Question: I'm trying to create Custom Form configuration with scrollable TitleArea. The Form () has a BoxLayout.Y_AXIS Layout in BorderLayout.CENTER (). StatusBar () stays in BorderLayout.NORTH (), when rest of the TitleArea () is in the first position in BoxLayout.
removeComponentFromForm function is unavailable for using in extended class. How can I remove components from Form to removing titleArea from BorderLayout.NORTH?

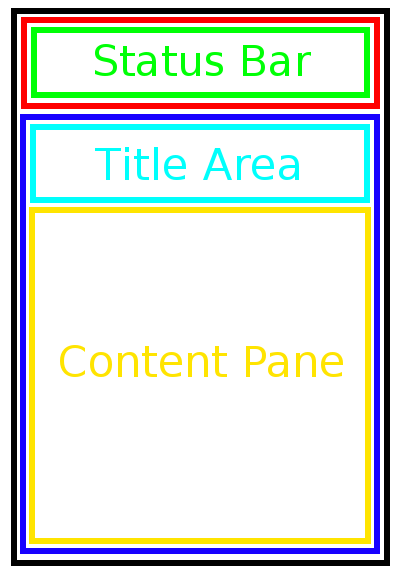
Answer: Why use the title area at all? Why not just add a component to the top of the box layout Y and style it as a Title that way you can scroll it out?
You can also use the new 'Toolbar' API that includes many abilities to fade out the title as you scroll etc. See:
<URL>
<URL>